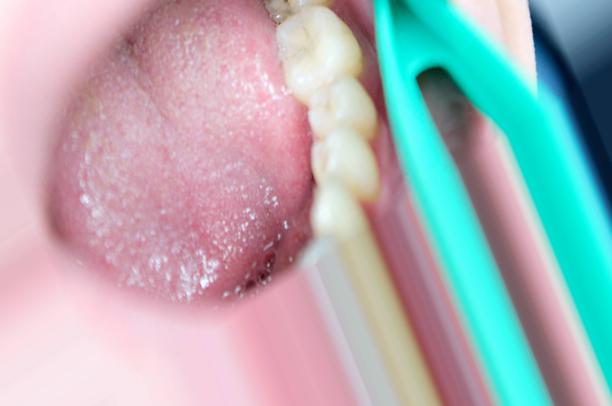
Condition: Caries